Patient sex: F
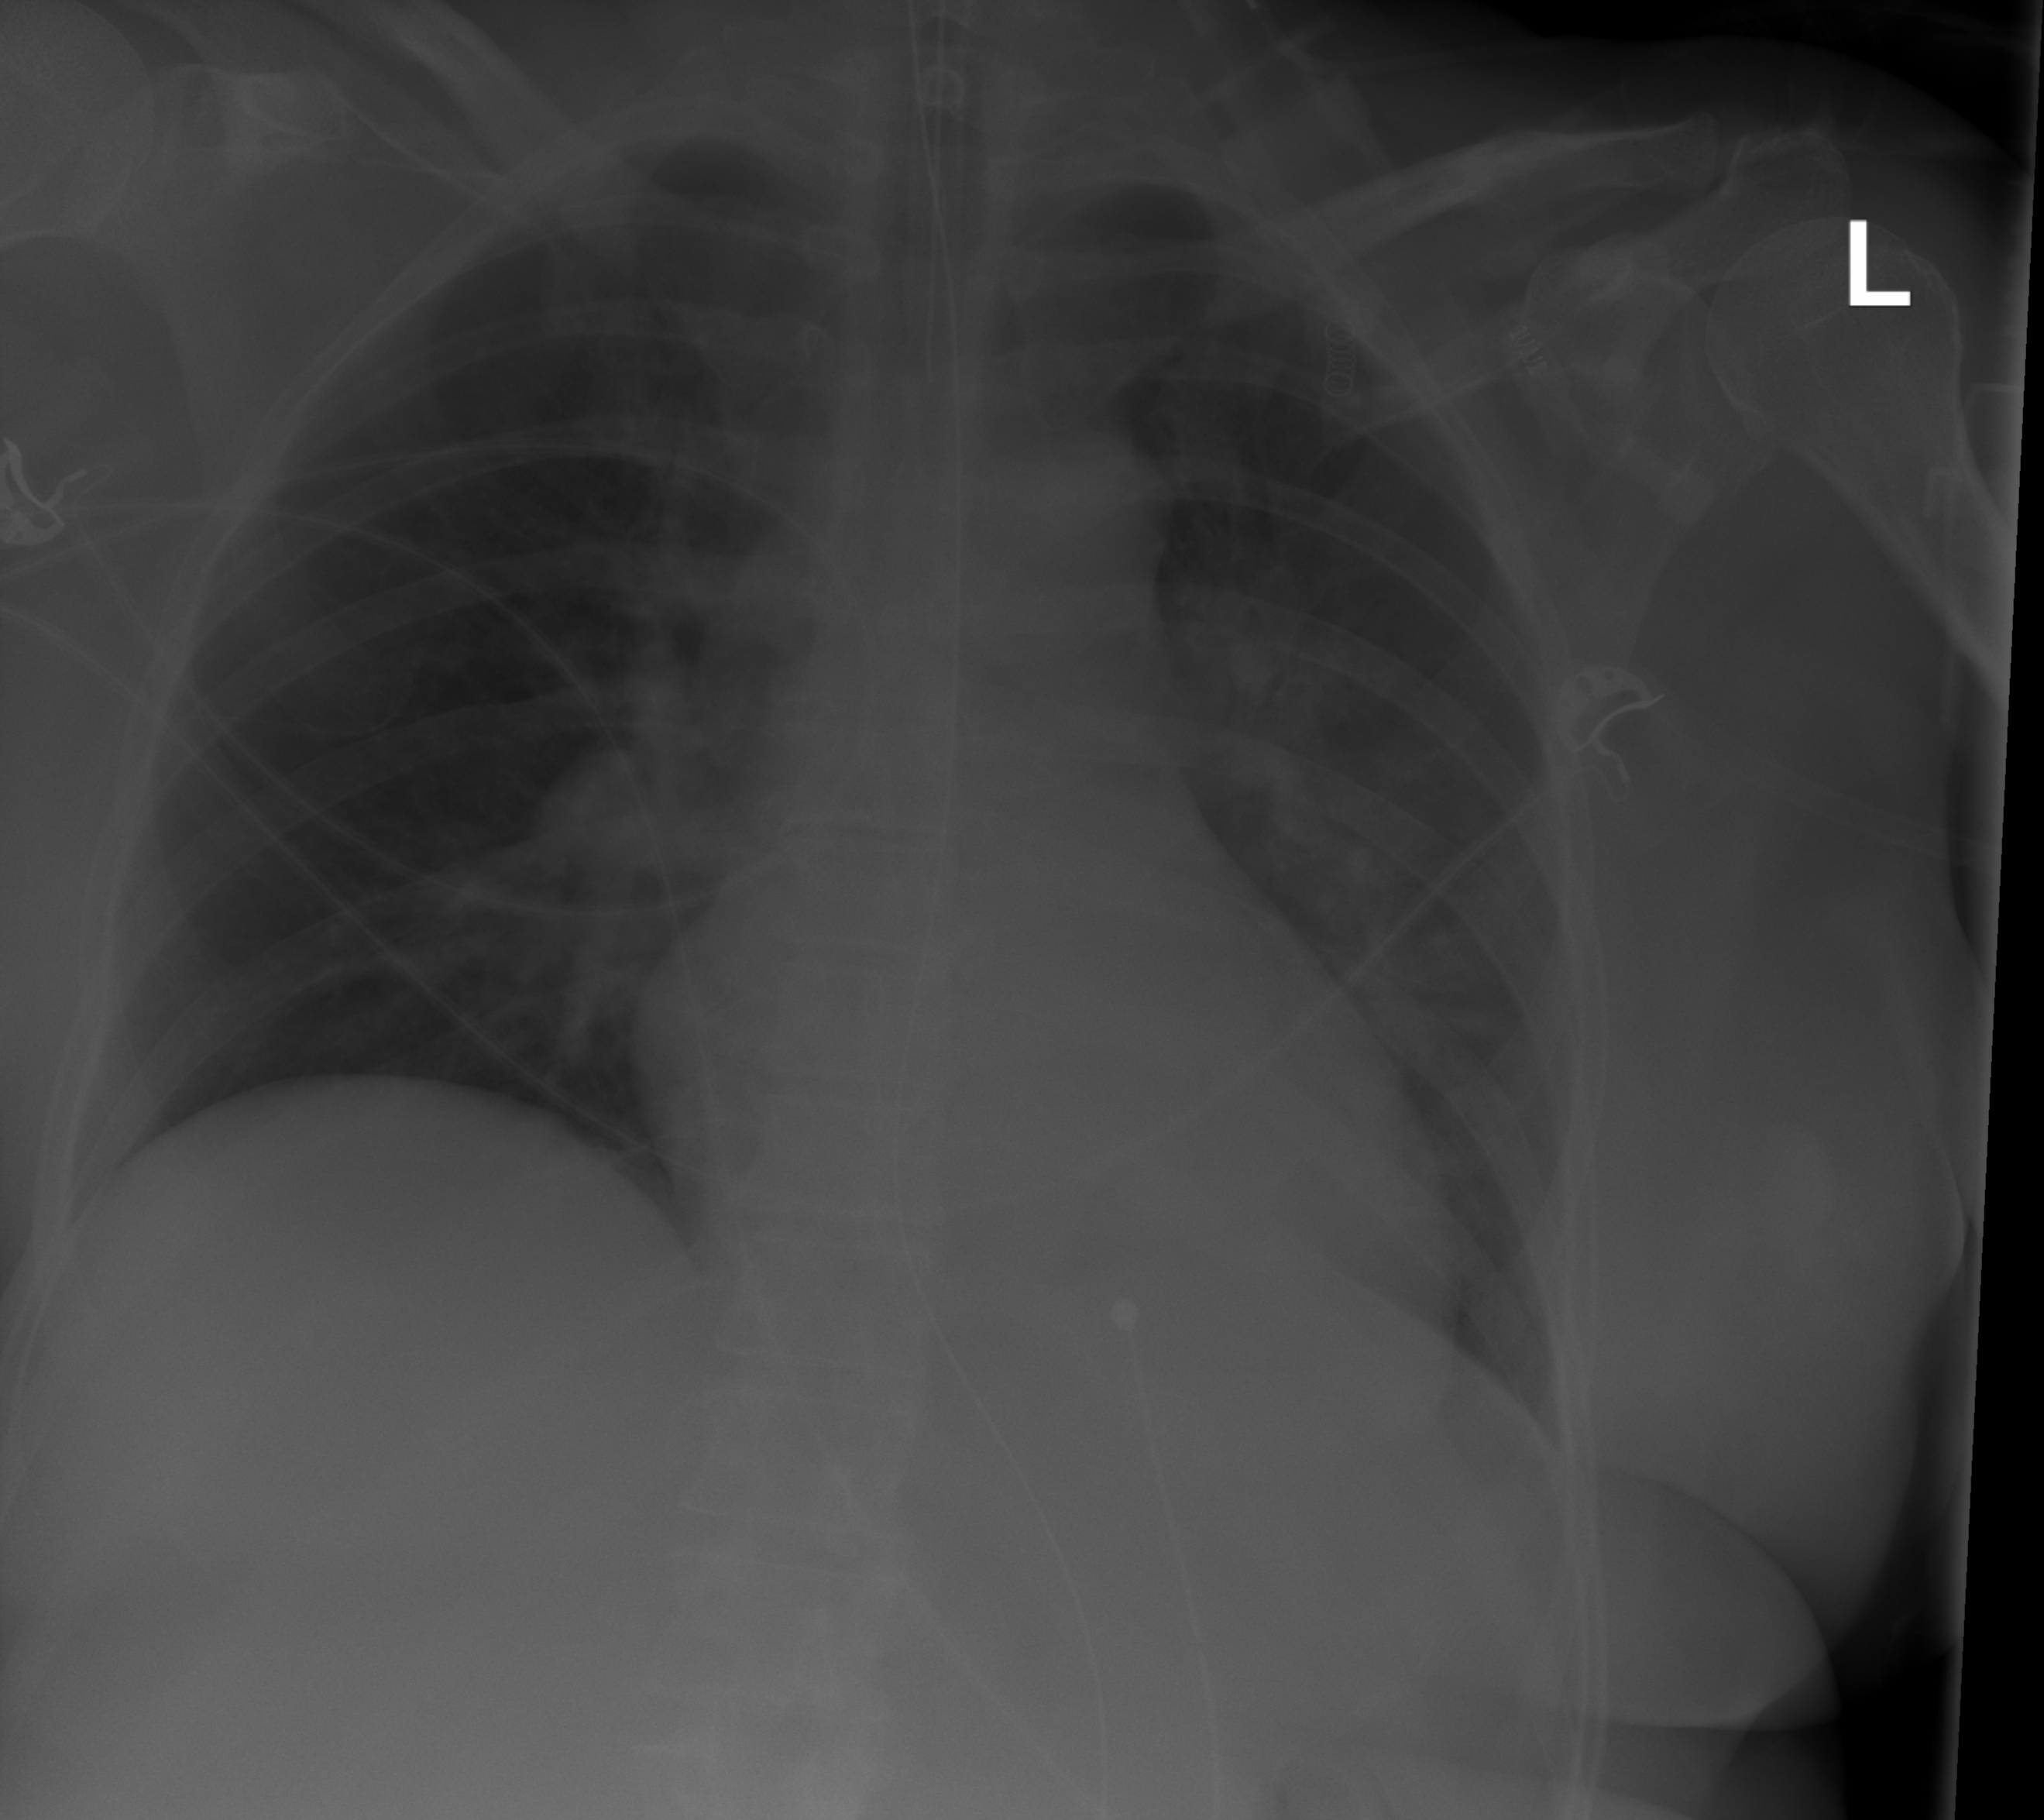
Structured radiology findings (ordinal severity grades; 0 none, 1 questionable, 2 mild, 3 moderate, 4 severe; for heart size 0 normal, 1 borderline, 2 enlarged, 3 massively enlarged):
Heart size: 0
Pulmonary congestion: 0
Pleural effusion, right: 0
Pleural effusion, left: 2
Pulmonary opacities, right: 0
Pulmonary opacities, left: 2
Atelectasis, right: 0
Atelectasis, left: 2